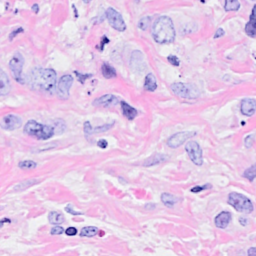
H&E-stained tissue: Breast